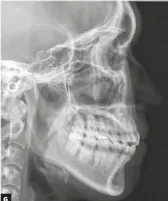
Lateral cephalometric radiograph.
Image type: radiology (x_ray)